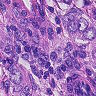
Metastatic tissue present: yes